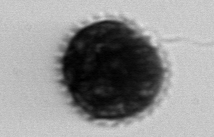
Label: Gonyaulax